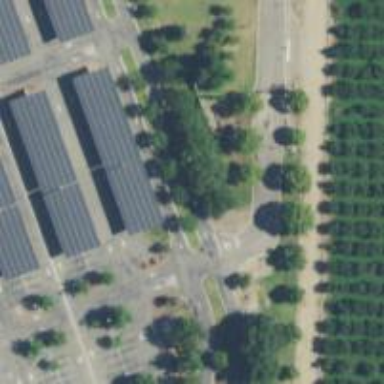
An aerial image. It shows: Row of trees in natural setting.